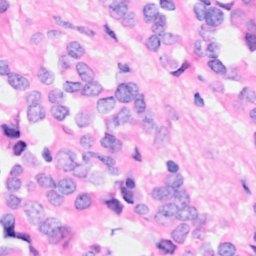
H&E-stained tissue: Breast